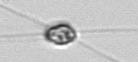
Label: Chaetoceros_danicus